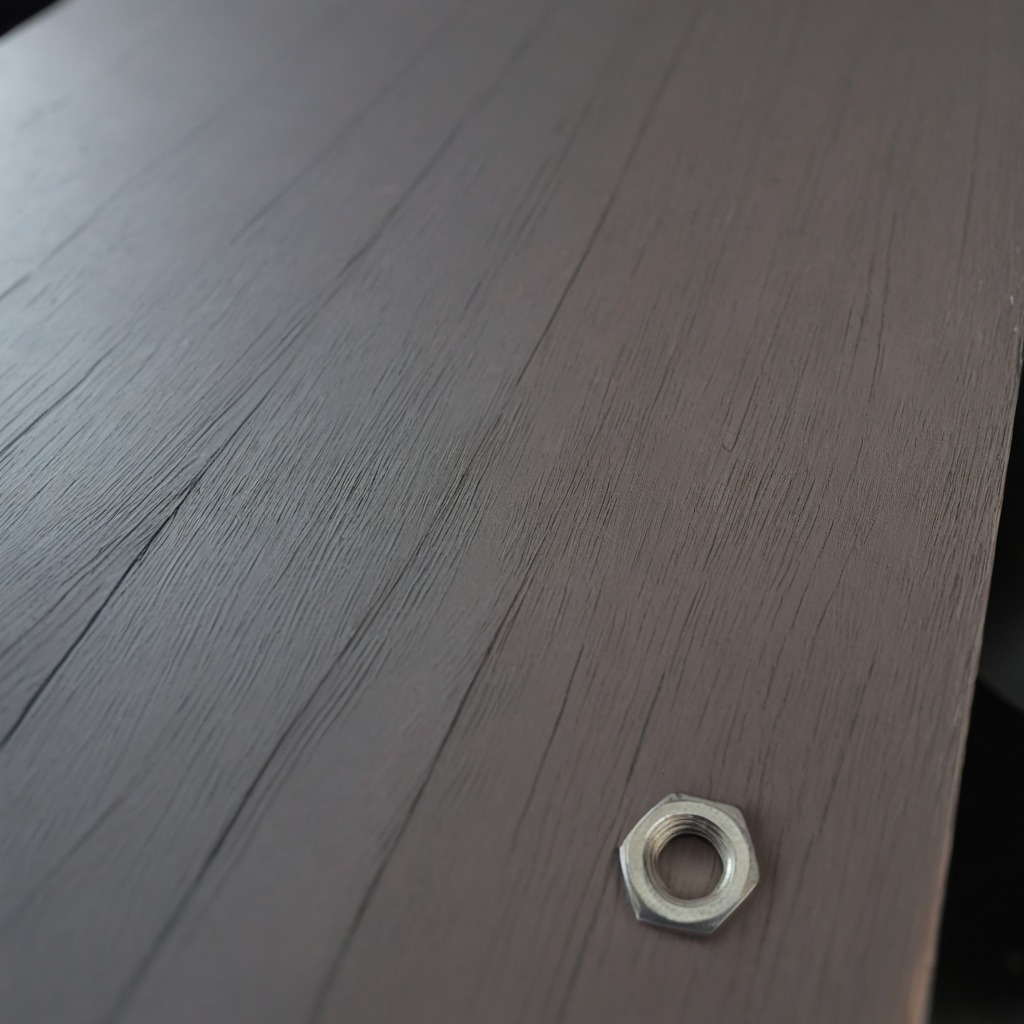
A metal nut is lying on the table.